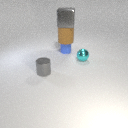
small blue rubber cylinder below large brown rubber cylinder